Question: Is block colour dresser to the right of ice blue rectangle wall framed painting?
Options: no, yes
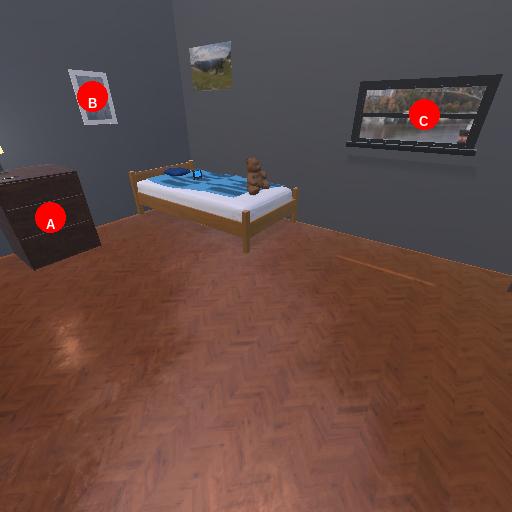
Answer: no